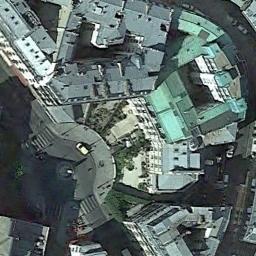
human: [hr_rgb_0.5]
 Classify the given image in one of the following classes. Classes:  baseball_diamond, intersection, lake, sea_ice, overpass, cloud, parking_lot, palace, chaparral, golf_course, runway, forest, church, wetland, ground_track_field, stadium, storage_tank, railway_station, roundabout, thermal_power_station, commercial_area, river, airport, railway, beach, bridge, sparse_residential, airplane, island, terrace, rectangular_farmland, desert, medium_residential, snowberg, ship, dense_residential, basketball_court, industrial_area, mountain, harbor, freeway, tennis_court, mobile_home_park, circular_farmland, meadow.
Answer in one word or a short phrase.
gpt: commercial_area